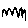
Label: zigzag